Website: home-depot
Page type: payment
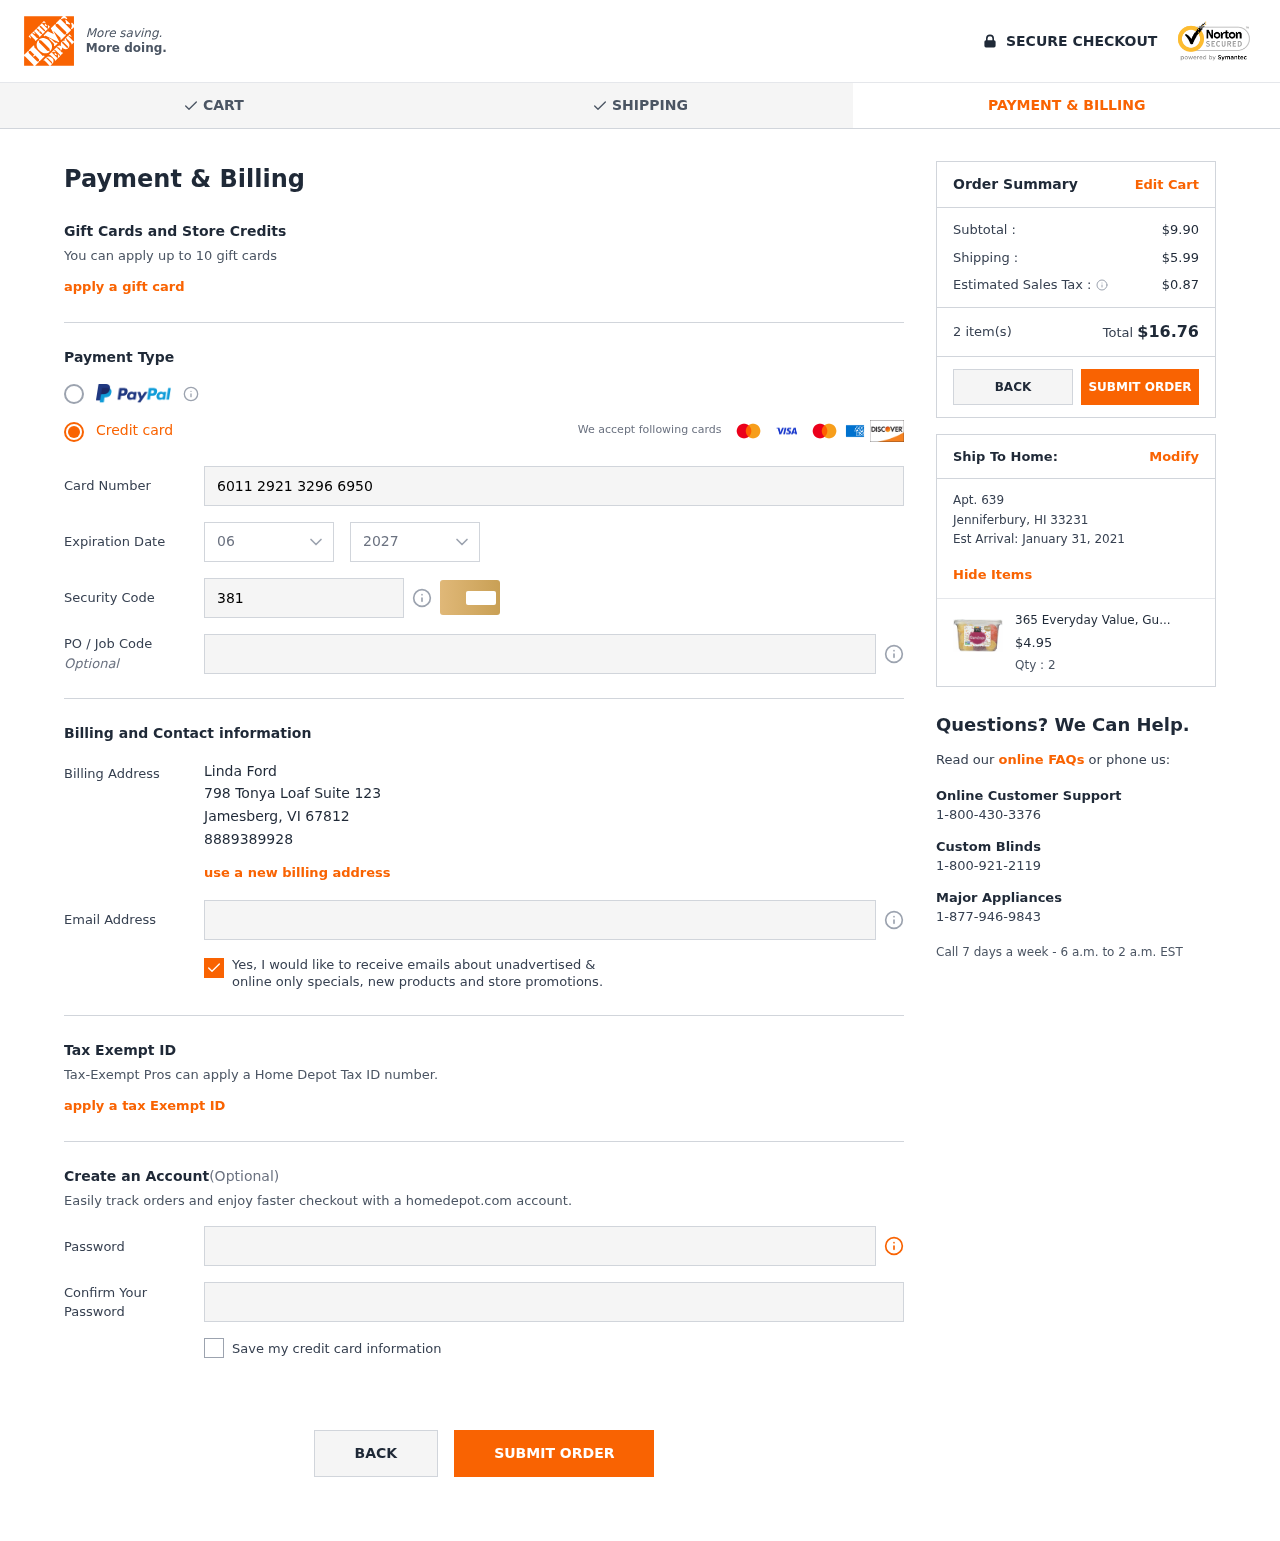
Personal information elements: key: PII_CARD_CVV
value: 381
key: PII_CARD_EXPIRY_MONTH
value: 06
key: PII_CARD_EXPIRY_YEAR
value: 27
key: PII_CARD_NUMBER
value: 6011 2921 3296 6950
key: PII_CITY
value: Jamesberg
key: PII_CITY2
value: Jenniferbury
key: PII_EMAIL
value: lindaford@gmail.com
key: PII_FULLNAME
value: Linda Ford
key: PII_PHONE
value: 8889389928
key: PII_POSTCODE
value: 67812
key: PII_POSTCODE2
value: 33231
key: PII_STATE_ABBR
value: VI
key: PII_STATE_ABBR2
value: HI
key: PII_STREET
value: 798 Tonya Loaf Suite 123
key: PII_STREET2
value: Apt. 639
Product elements: key: PRODUCT1_NAME
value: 365 Everyday Value, Gumdrops, 13 oz
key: PRODUCT1_PRICE
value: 4.95
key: PRODUCT1_QUANTITY
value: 2
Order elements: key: ORDER_SUBTOTAL
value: $9.90
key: ORDER_SHIPPING_COST
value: $5.99
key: ORDER_TAX
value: $0.87
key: ORDER_NUM_ITEMS
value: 2 item(s)
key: ORDER_TOTAL
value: $16.76
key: ORDER_DELIVERY_DATE
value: January 31, 2021